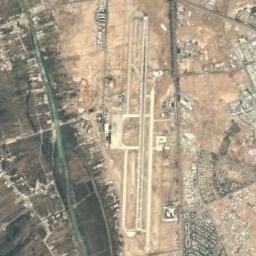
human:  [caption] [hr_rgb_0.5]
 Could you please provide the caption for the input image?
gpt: An airport with some parallel runways and an open area in the vacant lot and some villages beside .

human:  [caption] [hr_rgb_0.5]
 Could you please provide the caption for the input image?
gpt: There is an airport built in bare land next to many buildings .

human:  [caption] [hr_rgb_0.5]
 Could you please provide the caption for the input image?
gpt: This airport has only one runway .

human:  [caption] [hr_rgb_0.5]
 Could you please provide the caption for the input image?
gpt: A complex airport with many runways and buildings is sandwiched between residential areas and large green areas, With a meandering river next to it .

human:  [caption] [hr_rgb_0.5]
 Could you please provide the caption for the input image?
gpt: The airport has many roads of different lengths .